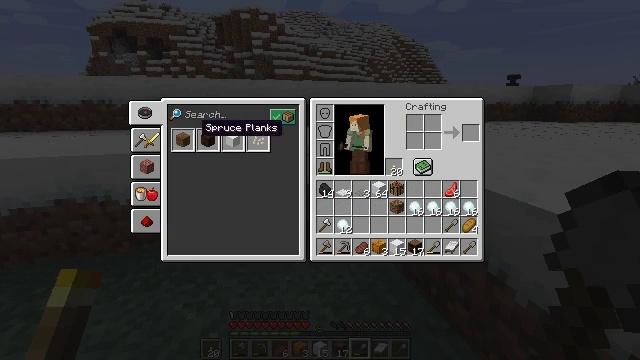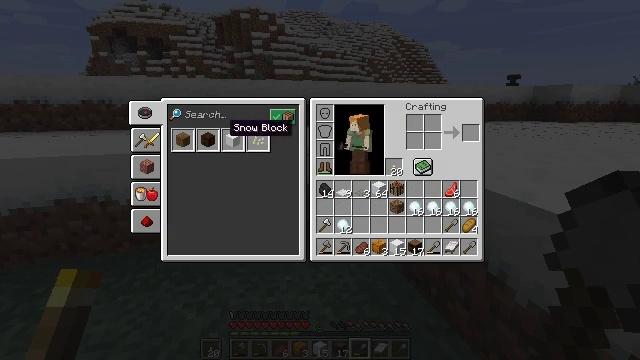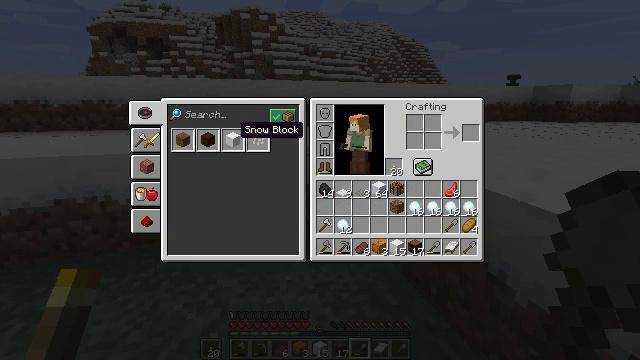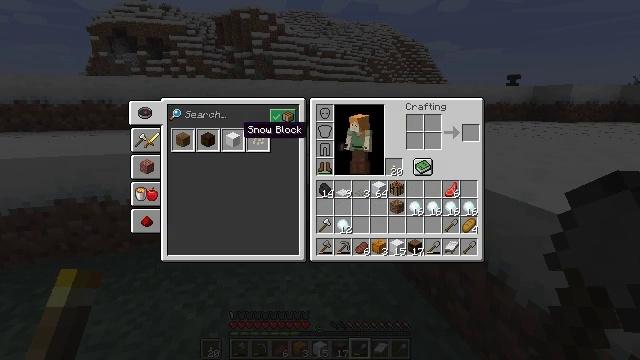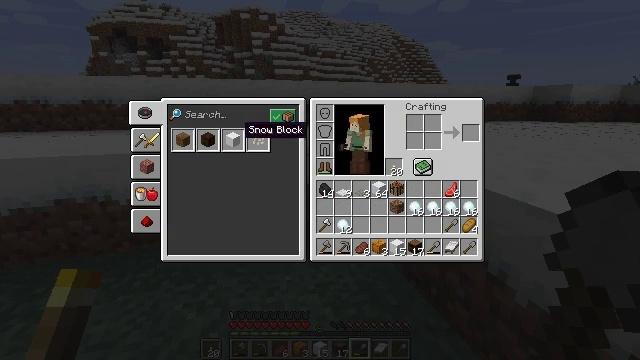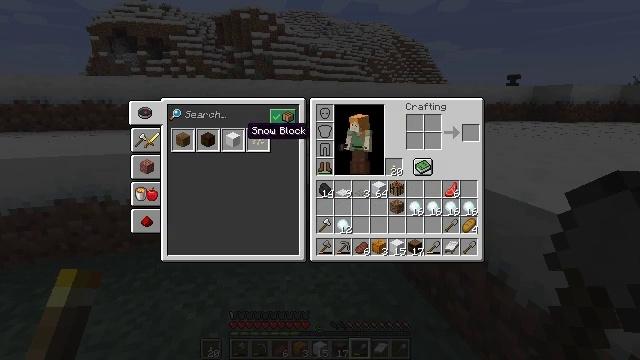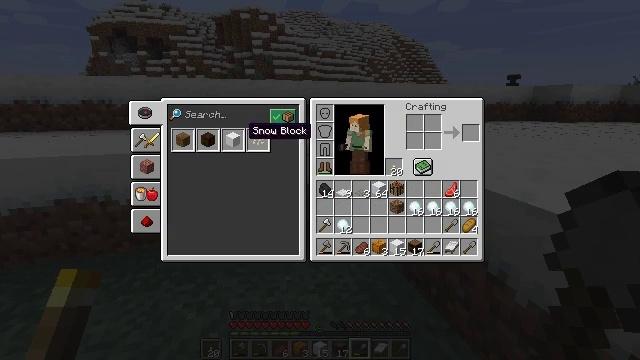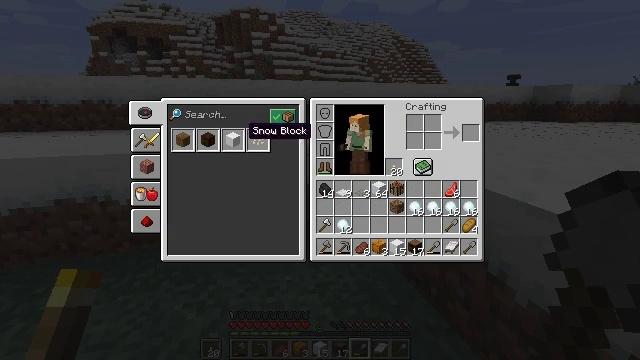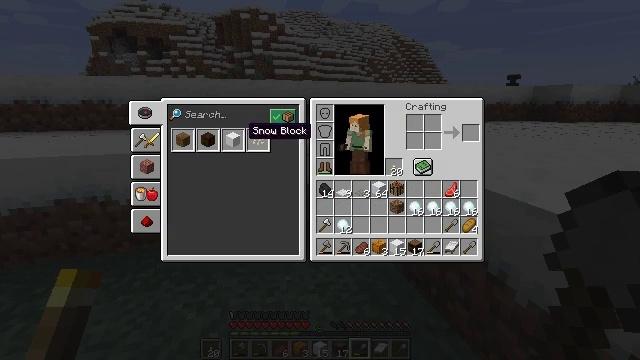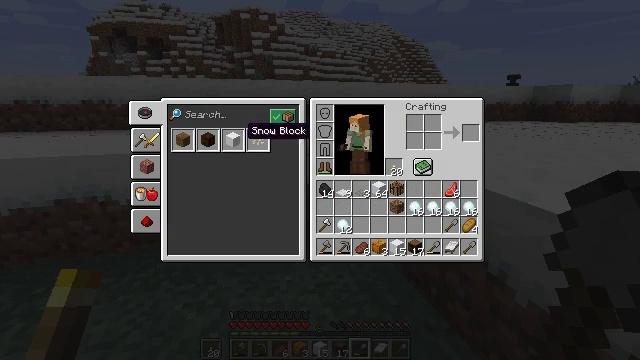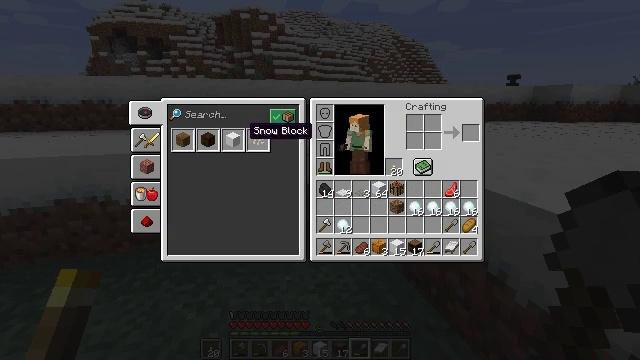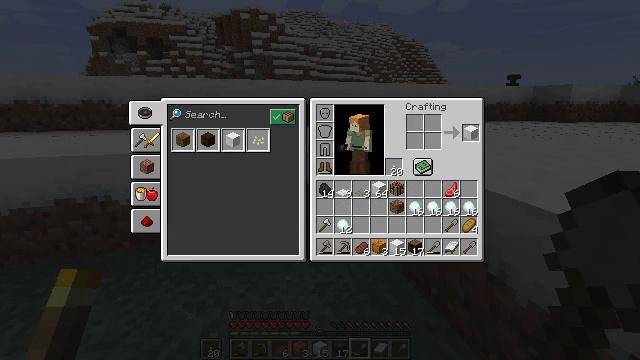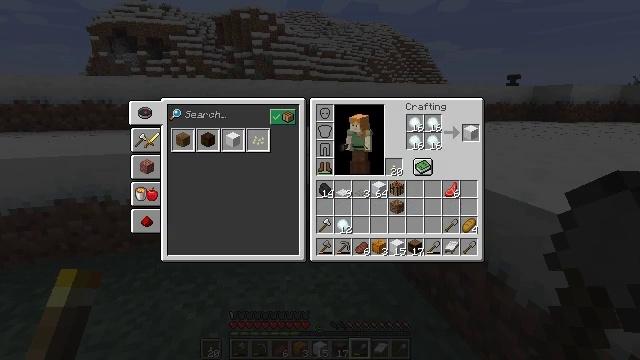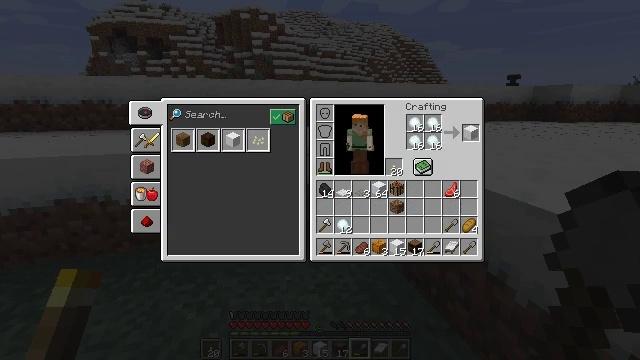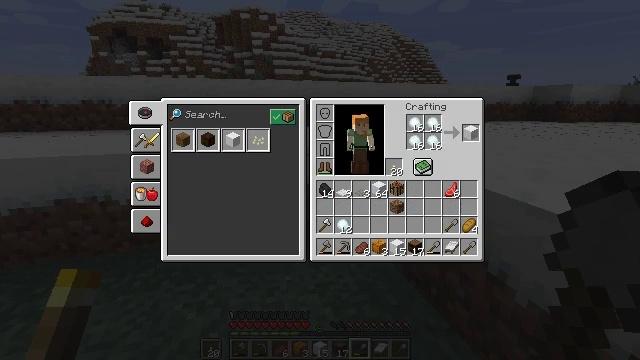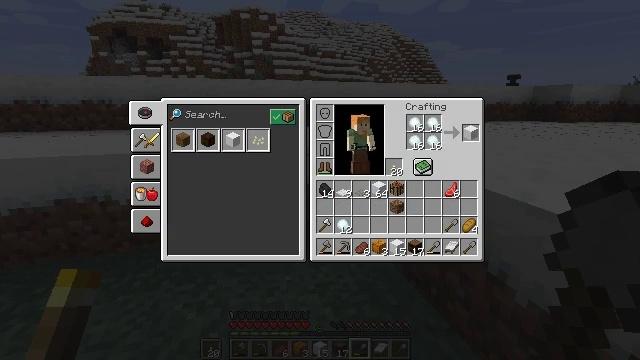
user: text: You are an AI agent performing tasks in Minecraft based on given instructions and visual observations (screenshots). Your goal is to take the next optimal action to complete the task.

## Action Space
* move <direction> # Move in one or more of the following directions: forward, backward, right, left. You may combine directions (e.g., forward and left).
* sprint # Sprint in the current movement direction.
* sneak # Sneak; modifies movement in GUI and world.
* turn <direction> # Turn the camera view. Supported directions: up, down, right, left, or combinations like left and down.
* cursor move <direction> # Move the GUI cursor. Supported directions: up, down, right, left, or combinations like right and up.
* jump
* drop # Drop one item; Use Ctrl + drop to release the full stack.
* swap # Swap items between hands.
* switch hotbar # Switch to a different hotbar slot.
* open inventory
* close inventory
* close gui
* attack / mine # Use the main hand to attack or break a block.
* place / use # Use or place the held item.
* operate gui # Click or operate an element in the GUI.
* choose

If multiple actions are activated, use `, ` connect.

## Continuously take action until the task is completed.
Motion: motion action
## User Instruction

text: Make a snow block from snowballs in the crafting table.
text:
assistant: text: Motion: sneak, cursor move right
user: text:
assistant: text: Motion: sneak, cursor move right
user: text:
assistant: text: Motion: sneak
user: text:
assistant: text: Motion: sneak
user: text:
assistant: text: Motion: sneak
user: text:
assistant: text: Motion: sneak, operate gui
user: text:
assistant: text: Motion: sneak, operate gui
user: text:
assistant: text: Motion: sneak, operate gui
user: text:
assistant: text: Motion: sneak
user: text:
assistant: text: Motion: sneak
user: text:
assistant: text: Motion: sneak, cursor move right
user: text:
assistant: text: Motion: sneak, cursor move right
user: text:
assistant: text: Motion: sneak, cursor move right
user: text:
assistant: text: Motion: sneak, cursor move right
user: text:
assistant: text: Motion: sneak, cursor move right
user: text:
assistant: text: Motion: sneak
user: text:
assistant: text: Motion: sneak
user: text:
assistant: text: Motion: sneak
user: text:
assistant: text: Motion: sneak, cursor move right
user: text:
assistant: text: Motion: sneak, cursor move right
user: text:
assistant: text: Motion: sneak, cursor move right
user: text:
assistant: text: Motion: sneak
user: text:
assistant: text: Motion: sneak
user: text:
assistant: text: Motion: sneak
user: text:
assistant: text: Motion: sneak
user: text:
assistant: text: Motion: sneak
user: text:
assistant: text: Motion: sneak, operate gui
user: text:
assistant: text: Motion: sneak, operate gui
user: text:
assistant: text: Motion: sneak, operate gui
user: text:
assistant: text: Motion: sneak